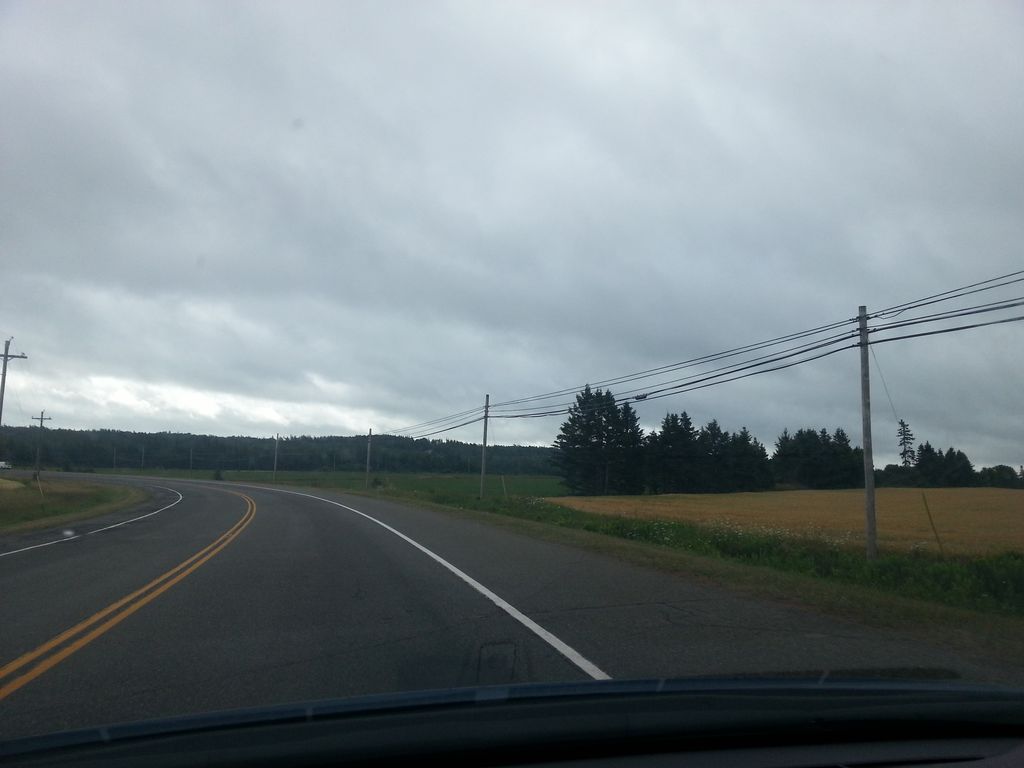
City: charlottetown